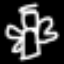
Label: angel